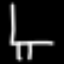
Label: chair